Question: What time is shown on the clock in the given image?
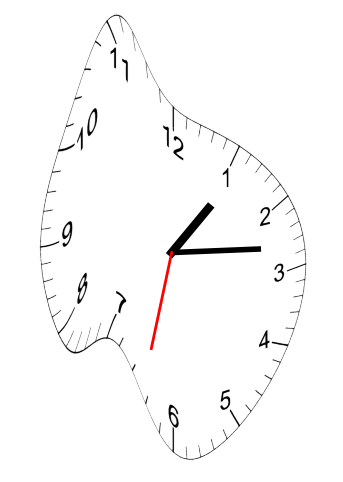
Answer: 01:13:32